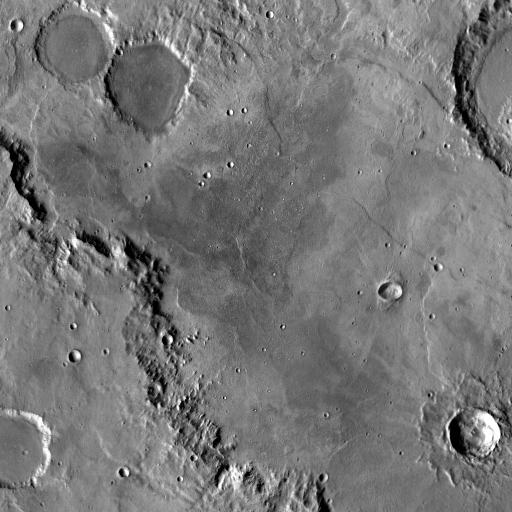
Crater classes present: Background, Other, Layered